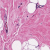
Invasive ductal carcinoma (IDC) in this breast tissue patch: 0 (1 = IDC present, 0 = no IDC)